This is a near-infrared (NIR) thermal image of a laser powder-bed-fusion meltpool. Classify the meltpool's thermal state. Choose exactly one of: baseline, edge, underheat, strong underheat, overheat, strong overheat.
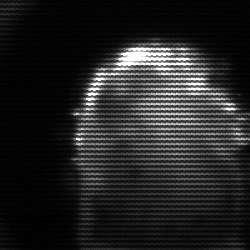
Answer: baseline